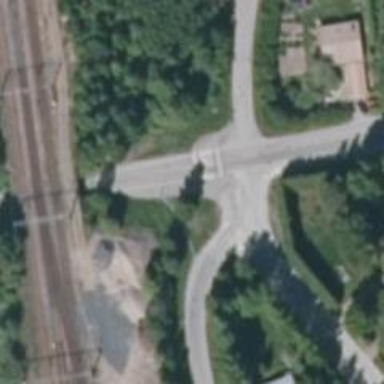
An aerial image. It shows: Asphalt cycleway.